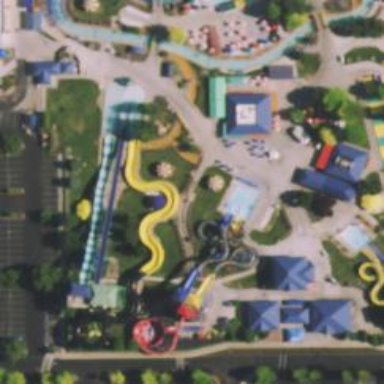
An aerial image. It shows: Water slide attraction.